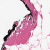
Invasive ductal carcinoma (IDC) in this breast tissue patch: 0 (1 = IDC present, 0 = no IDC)